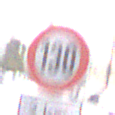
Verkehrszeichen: Geschwindigkeit130
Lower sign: Entfernungsangaben2
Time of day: MorningAfternoon
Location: Outdoor (Urban)
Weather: PartlyCloudy
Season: NotSpecified
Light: Natural